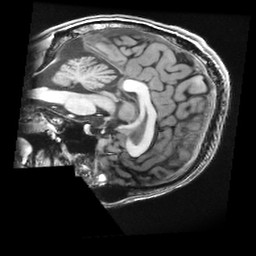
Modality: T1w
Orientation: sagittal
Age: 38
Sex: male
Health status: healthy
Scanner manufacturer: ge
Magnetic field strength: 3 T
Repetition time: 0.008448 s
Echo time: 0.003184 s